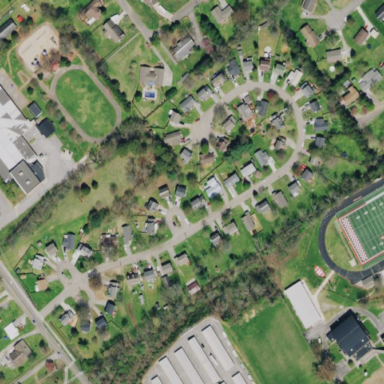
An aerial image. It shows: This residential area consists of single-family homes.